Question: Since Windows XP, there has been a feature called the ListView group which allows you to separate your data into logical groups.

I haven't been able to find anything like this in the wxpython or wxwidget documentation for this. Is it possible to implement or do I have to write something for this myself?
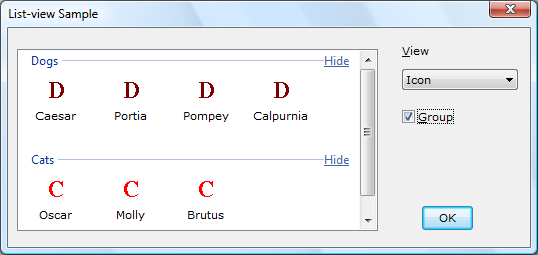
Answer: The module ObjectListView has a <URL>.